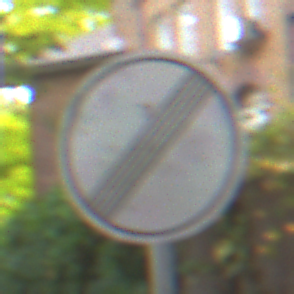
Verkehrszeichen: EndeSaemtlicherBegrenzungen
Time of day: MorningAfternoon
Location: Outdoor (Urban)
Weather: Overcast
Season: NotSpecified
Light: Natural